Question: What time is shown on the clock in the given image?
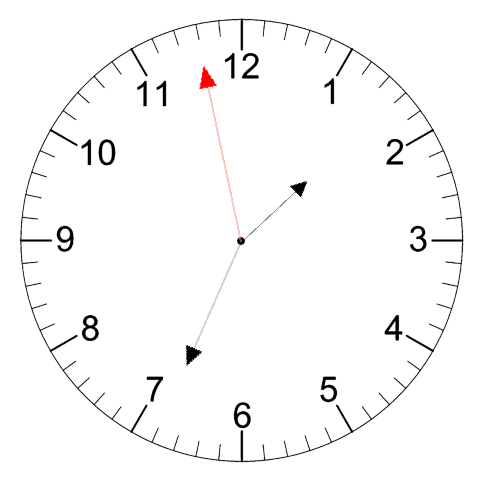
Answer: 01:33:58